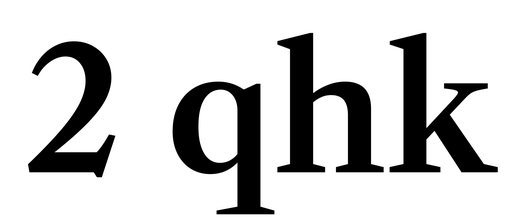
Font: LibreCaslonText_SemiBold